Question:
Suppose we have given n cirlces, which construct cells Ci.
The midpoint (x-y coordinates) and radius of every cirlce are given.
A cell is characterized by its arcs which bound that cell.
For every arc the following informations are given:
1. The midpoint of the circle it belongs to
2. The source point and target point as x-y coordinate, where the arc starts from and ends.
3. The midpoint of the arc itself is also given with its x-y coordinates.
For Cell1 I have colored the arcs in yellow, blue and brown. Also, I tried to point out the midpoint, target and source of an arc on the picture.
Now, I want to compute the number of circles every cell is contained in with running time O(n2).
For instance, Cell C1 is contained in only 1 circle, Cell C11 in 2 and C5 in 3.
The idea I have computes it in O(m), where as m:= number of arcs.
I think in general the number of arcs can exceed the n2.
Any help or idea will be really appreciated! Thanks in advance.
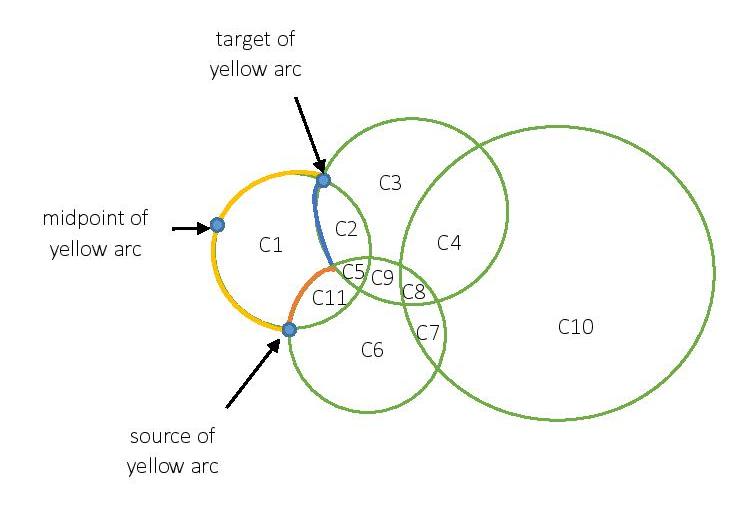
Answer: Why do you think that?
Any pair of circles intersect in at most two places. So a single circle will be divided into at most '2n - 2' arcs by the other circles. Since there are 'n' circles, there are at most '2n2 - 2n = O(n2)' arcs.